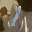
Label: 1